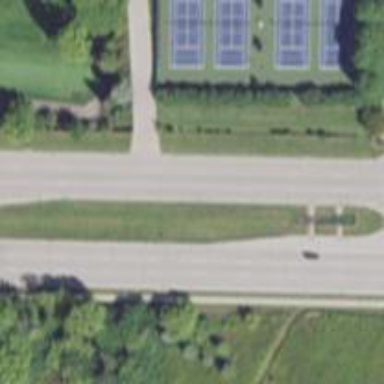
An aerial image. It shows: Asphalt road classified as primary highway.